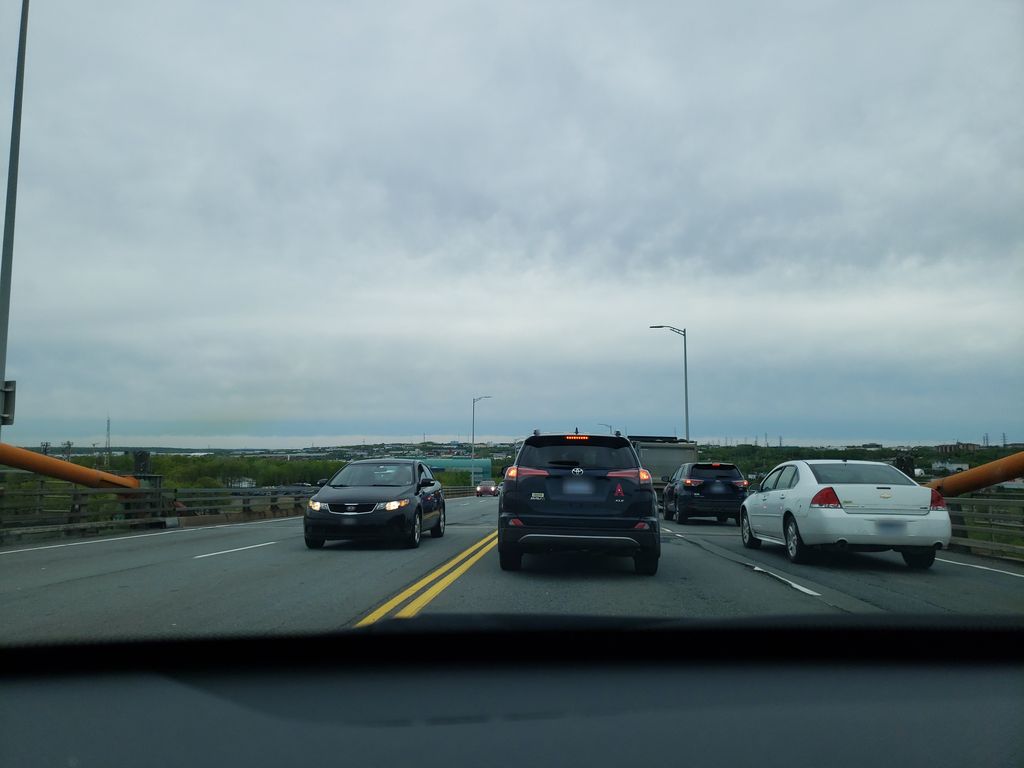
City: halifax